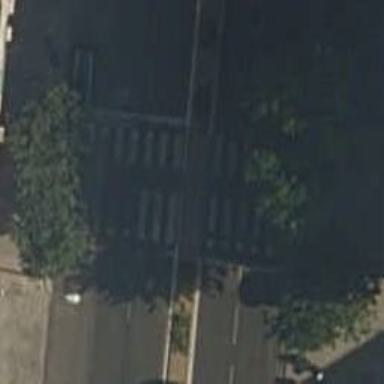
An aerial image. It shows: Crossing with zebra traffic signals.